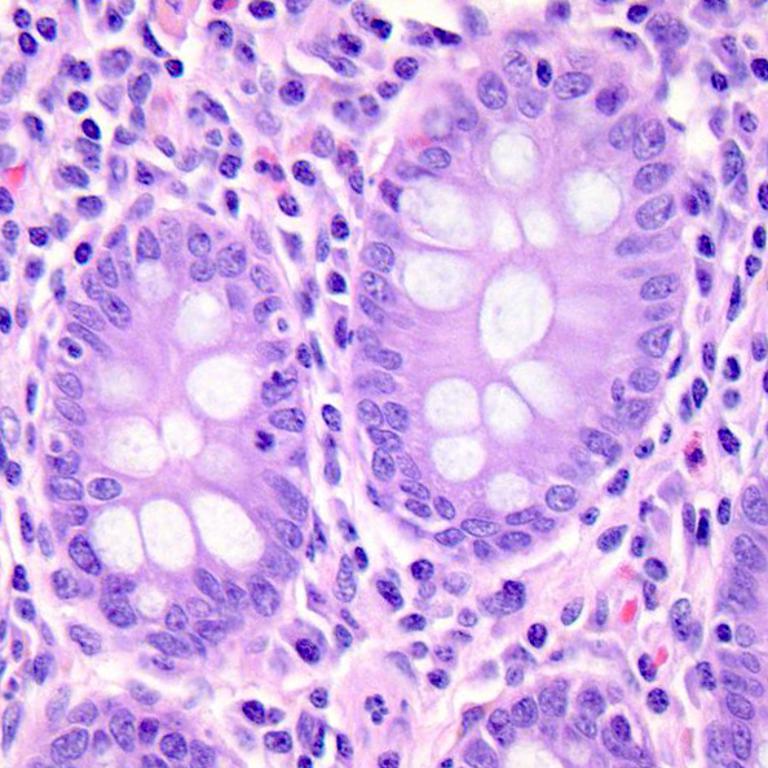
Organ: colon
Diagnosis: benign